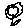
Label: flower